Aerial crown-view tile of a tropical tree (Barro Colorado Island, Panama), acquired 20240611:
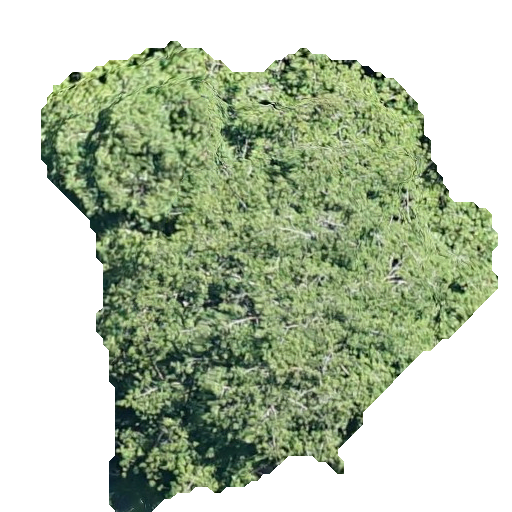
Species: Virola surinamensis
GBIF accepted scientific name: Virola surinamensis
Crown area: 223.791 m²